Question: I want to remove all words in nodepad++ that are longer than 2 chars. I know how to find two letter words:
'^[a-zA-Z]{2}$'
However, I want to remove all words that are larger. Any recommendations how to do that?
BR!
This is how my data look like:

Some sample data from the file:
'''
AF | AX AL
DZ
AS
AD
ANGOLA AO
'''
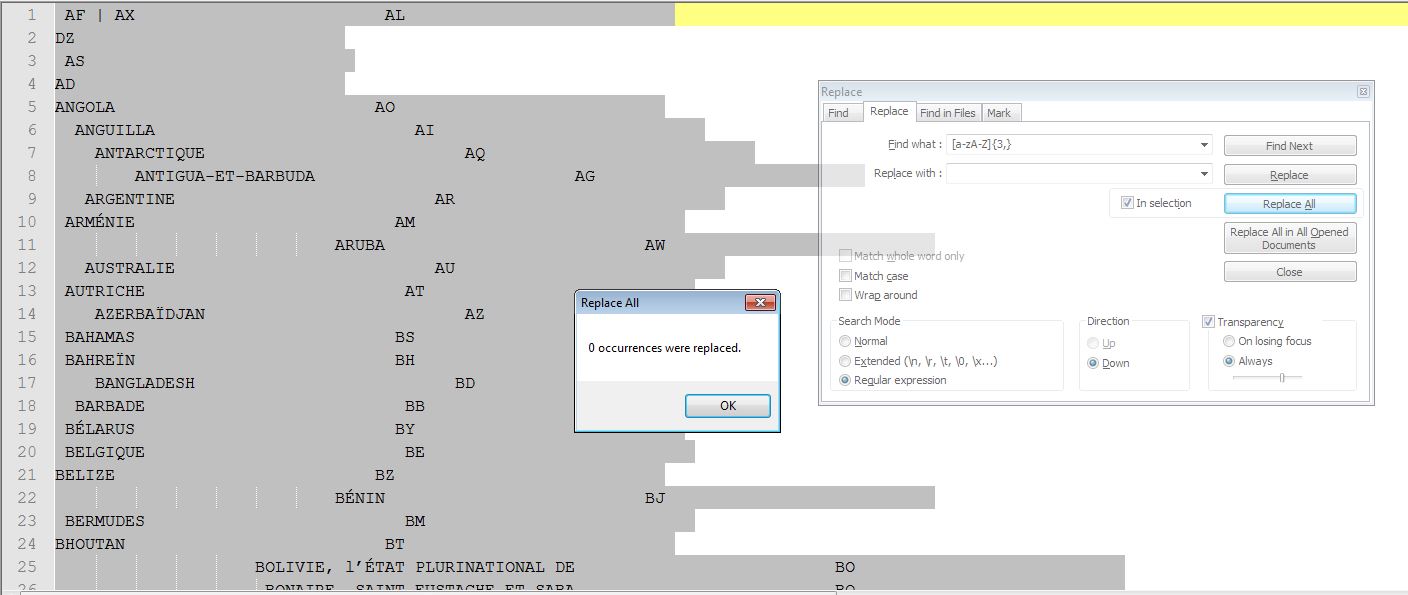
Answer: Well, instead of specifying '2' as the size, you say "3 or more"; '3,'.
'[a-zA-Z]{3,}'